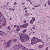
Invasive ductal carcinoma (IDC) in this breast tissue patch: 1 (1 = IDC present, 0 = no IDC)